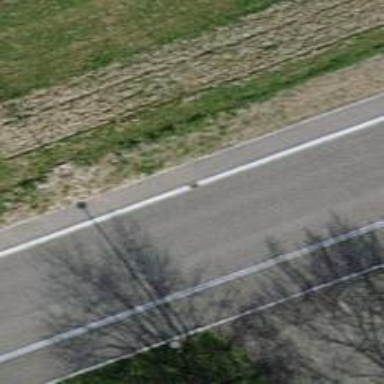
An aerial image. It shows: Tertiary road with cycle track alongside it.